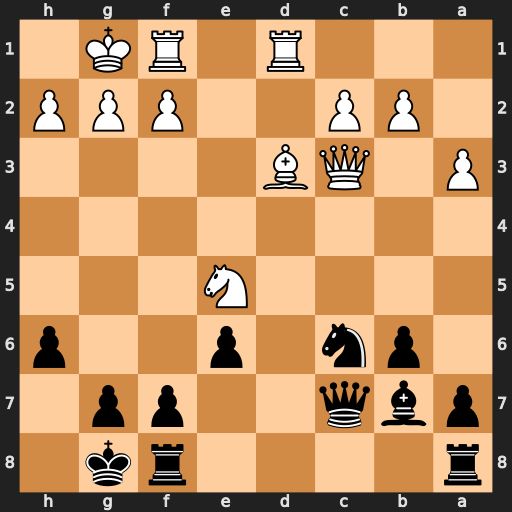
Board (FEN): r4rk1/pbq2pp1/1pn1p2p/4N3/8/P1QB4/1PP2PPP/3R1RK1
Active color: b
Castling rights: -
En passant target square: -
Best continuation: Qxe5 Qxe5 Nxe5